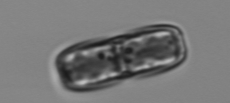
Label: Ephemera